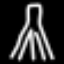
Label: The Eiffel Tower